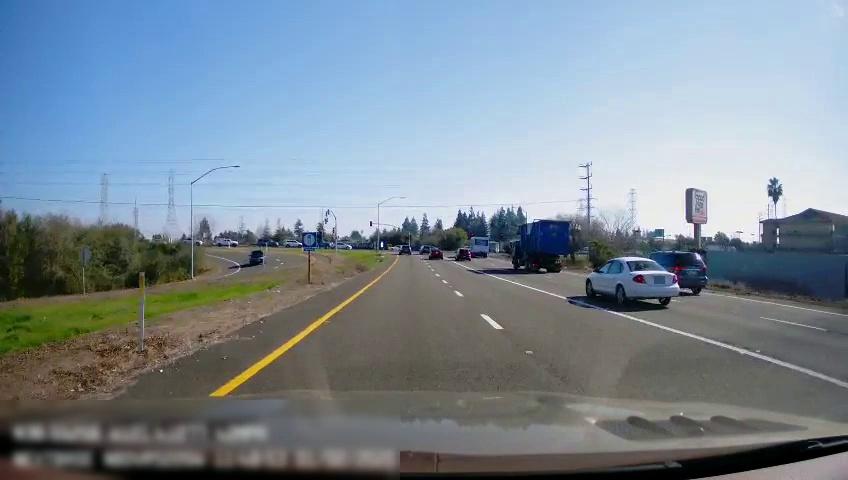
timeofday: Day
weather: Sunny
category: Drivable Space
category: Drivable Space
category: Vehicles | Car
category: Vehicles | SUV
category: Vehicles | SUV
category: Vehicles | Truck
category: Vehicles | Truck
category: Vehicles | Car
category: Vehicles | SUV
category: Vehicles | SUV
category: Vehicles | SUV
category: Vehicles | Truck
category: Vehicles | Truck
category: Vehicles | SUV
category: Vehicles | Car
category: Vehicles | SUV
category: Vehicles | Car
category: Lanes | Current Lane
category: Lanes | Alternate Lane
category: Lanes | Current Lane
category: Lanes | Alternate Lane
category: Lanes | Alternate Lane
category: Lanes | Opposite Lane
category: Traffic | Lights